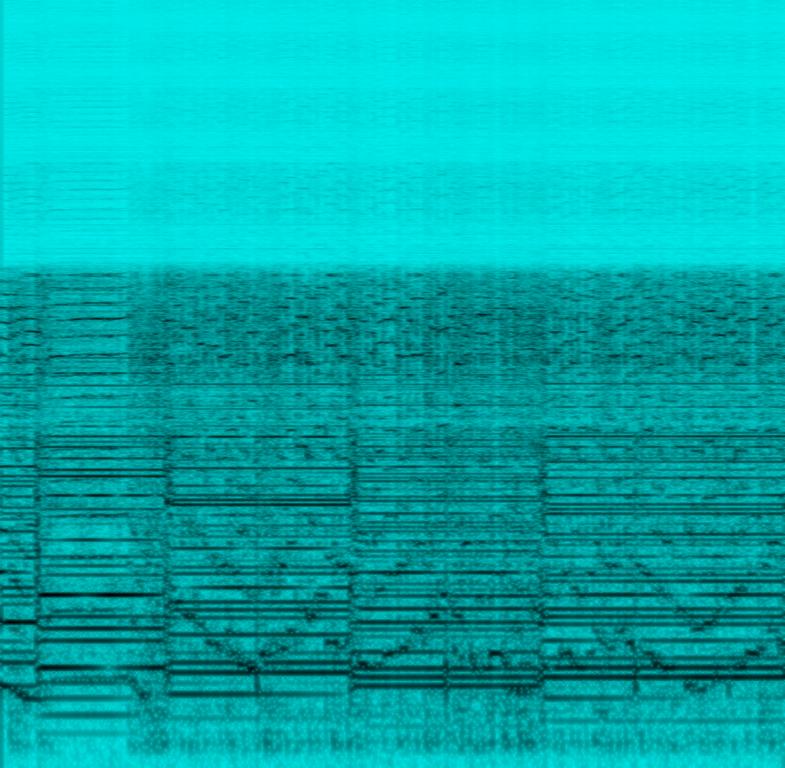
This music is a vigorous electric guitar instrumental. The tempo is fast with an electric guitar rapid melody lead and an electric guitar Accompaniment. The melody is contrasted and syncopated. The music is dark, intense, extreme, dire and compelling Heavy Metal.